Field crop: maize
Growth stage: 1
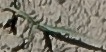
Species: sorghum